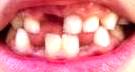
Condition: hypodontia